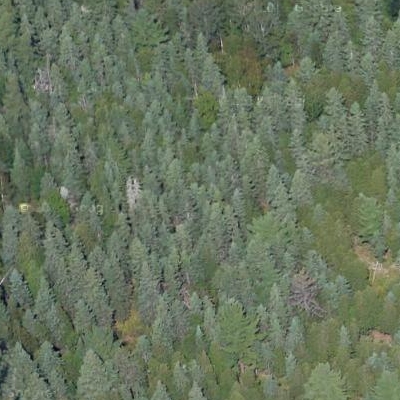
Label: eForest